В архиве лорда Кельвина нашли цилиндр с одним молем идеального одноатомного газа. Лорд Кельвин проводил с ним два процесса и изобразил их на $pV$-диаграмме. Чернила, разумеется, выцвели.  От первого процесса уцелела часть графика отрезок прямой, а от графика второго процесса, как обычно, сохранилась единственная точка $A$. Из поясняющих записей следовало, что в этих процессах при равных температурах теплоемкости совпадали.
Восстановите график зависимости давления $p$ от объёма $V$ для второго процесса.
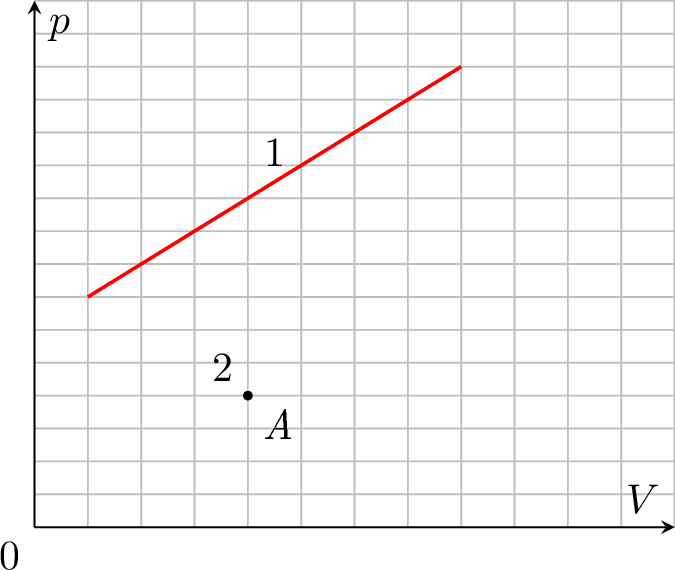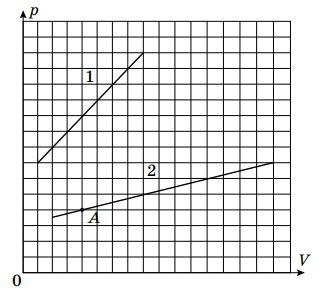
Решение: $\mathbf{Способ~1}$ Рассмотрим преобразование плоскости $pV$ состоящее из сжатия в $k$ раз по оси $p$ и такого же растяжения по оси $V$. При этом преобразовании сохраняются площади всех фигур, а поэтому сохраняются температуры $(T=pV/R)$, работы $(dA=pdV)$ и теплоемкости $(C=dQ/qT=dU/dT+dA)$. По точке $A$ определяем $k=2$ и строим график второго процесса: отрезок из точки $(2; 3.5)$ в точку $(16; 7)$. Вне этого интервала восстановить второй процесс невозможно. $\mathbf{Способ~2}$ Из первого начала термодинамики имеем для теплоёмкости: $C=dQ/dT=dU/dT+pdV/dT$. Так как внутренняя энергия $U=v C_{V}T$, а давление $p=vRT/V$, то $C=v C_{V}+(vRT/V)dV/dT$. Пусть $V_{1}(T)$ и $V_{2}(T)$ объёмы при температуре $T$ для процессов $1$ и $2$. Из совпадения теплоёмкостей имеем $dV_{2}/V_{2}=dV_{1}/V_{1}$ при одинаковых $T$ и $dT$, а тогда $(V_{2}+dV_{2})/(V_{1}+dV_{1})=V_{2}/V_{2}$. Отношение объёмов при температуре $T+dT$ равно отношению объёмов при температуре $T$, а то есть отношение одинаково при любых температурах и $V_{2}(T)=kV_{1}(T)$, где $k$ константа. При одинаковой температуре $p_{2}V_{2}=p_{1}V_{1}$, тогда отношение давлений при одинаковой температуре $p_{2}/p_{1}=1/k$. В точке $A$ $p_{A}V_{A}=16$ условных единиц (одна клеточка по горизонтали единица объёма, а по вертикали — единица давления). При той же температуре для первого процесса тогда $p_{1}V_{1}=16$, зависимость же давления от объёма, заданная отрезком прямой, $p_{1}6+V_{1}$. Откуда получим уравнение для $V_{1}$, отвечающего температуре в точке $A$: $(6+V_{1})V_{1}=16$. Выбираем положительный корень $V_{1}=2$. Откуда находим $k=V_{A}/V_{1}=2$.  Наклон графика второго процесса $dp_{2}dV=(dp_{1}/dV_{1})k^{2}=0.25$ оказывается постоянным. Из принадлежности графику точки $A$ получим зависимость давления от объёма для второго процесса: $p_{2}=3+V_{2}/4$ и соответственно прямолинейный график. Для первого процесса за пределами уцелевшего отрезка возможно иная зависимость давления от объёма. Тогда график второго процесса однозначно восстановим лишь в пределах, отвечающих начальной $V_{1}=1$; $p_{1}=7$ и конечной точкам $V_{1}=8$; $p_{1}=14$ уцелевшего отрезка. По найденному выше коэффициенту $k=2$ для графика второго процесса в начальной точке имеем $V_{2}=2$; $p=3.5$, а в конечной $V_{2}=16$; $p_{2}=7$. На рисунке выше приведён восстановленный в этих пределах график второго процесса.
Темы:
T, Термодинамика, Теплоемкость, Всероссийские